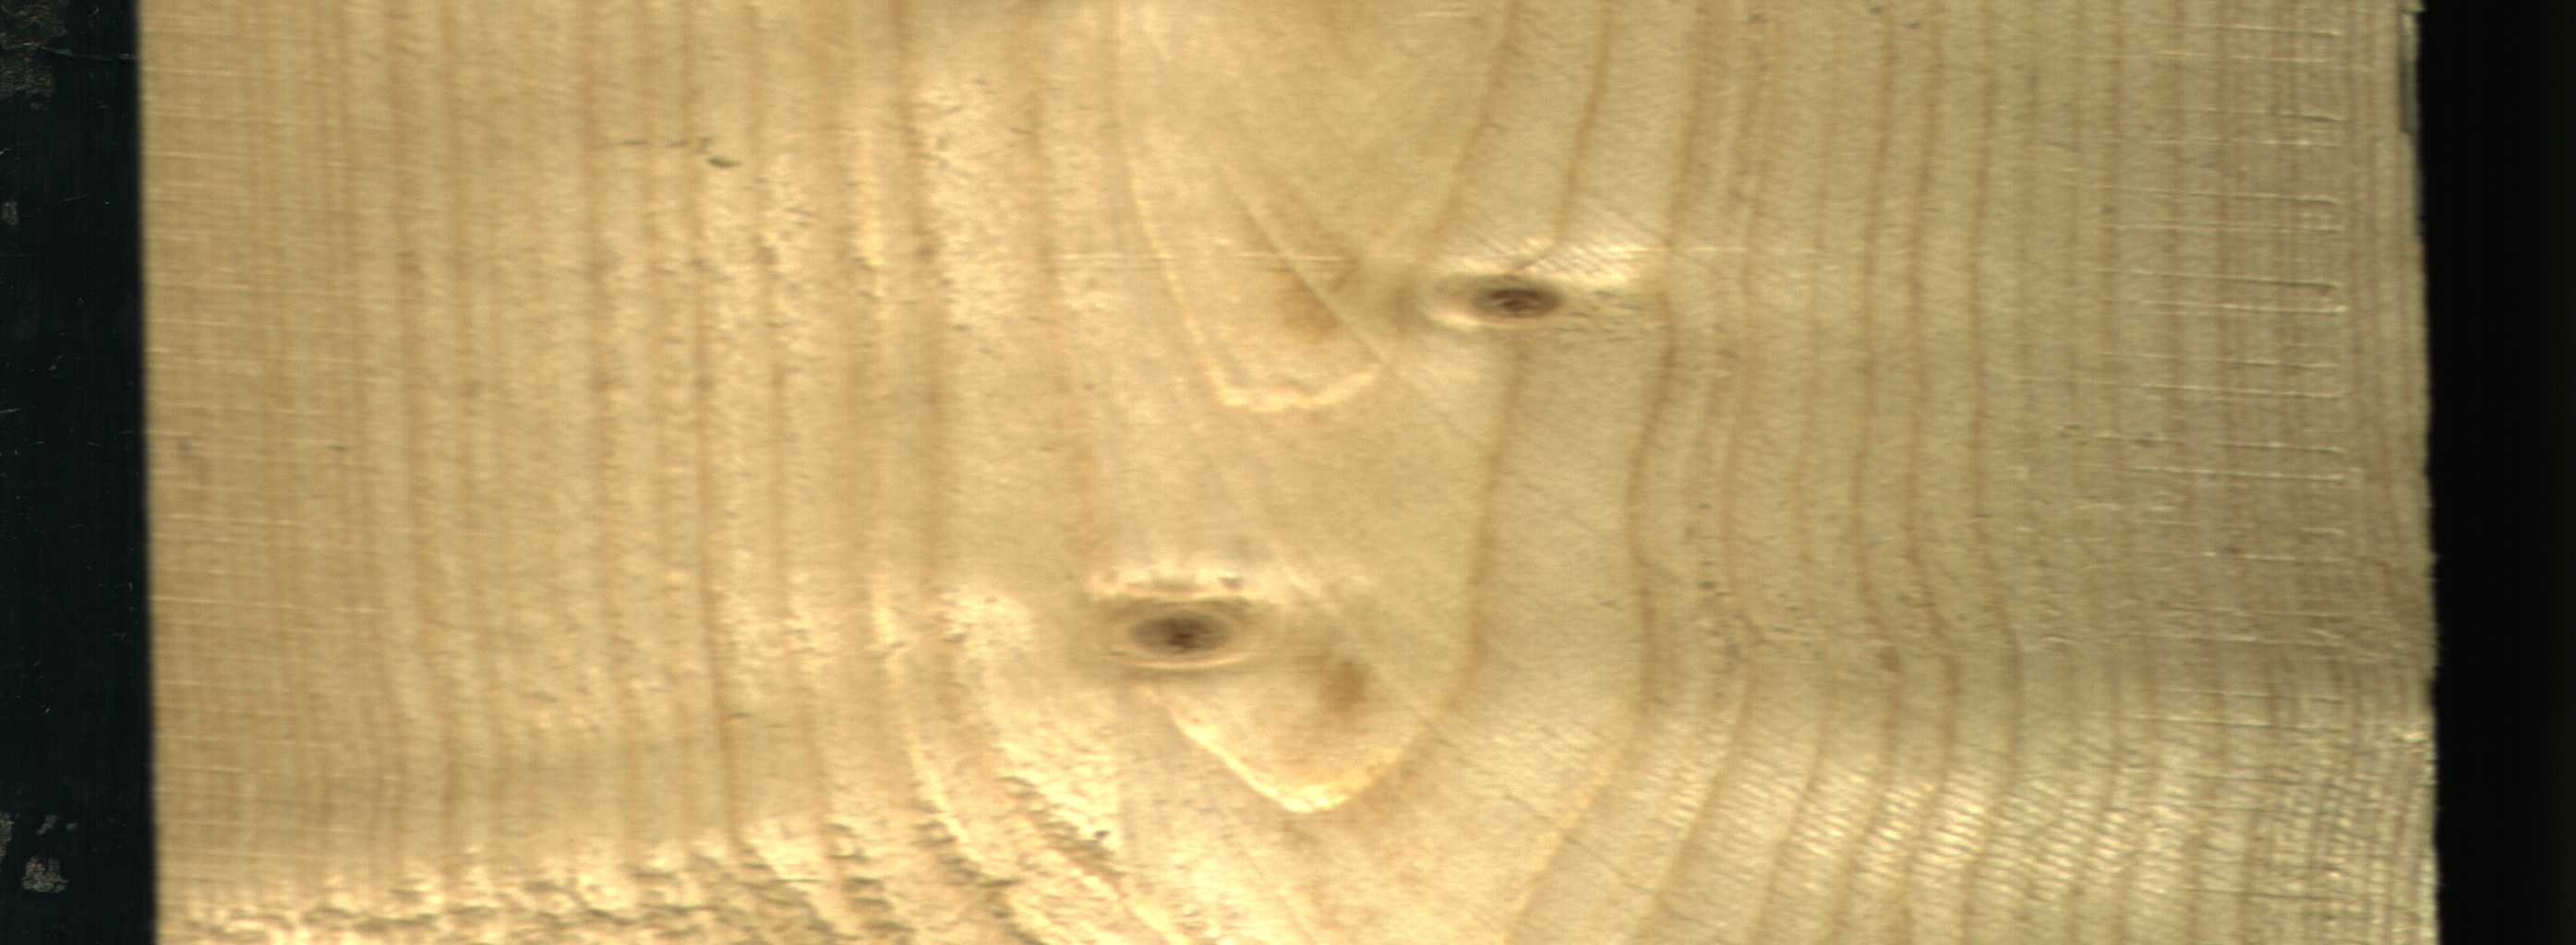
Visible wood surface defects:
Live_Knot
Live_Knot